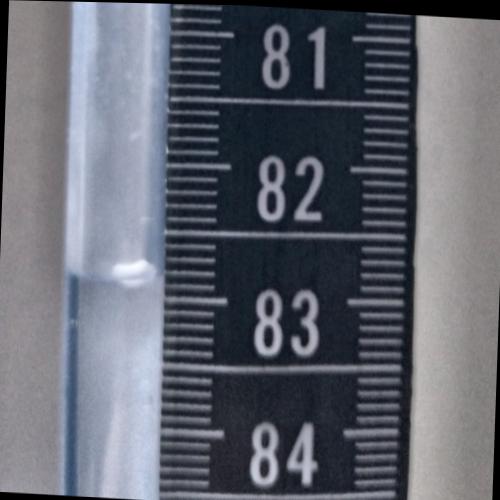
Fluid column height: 82.9 cm